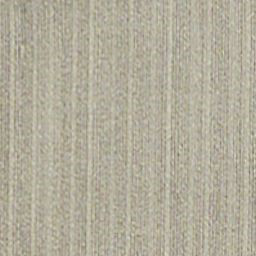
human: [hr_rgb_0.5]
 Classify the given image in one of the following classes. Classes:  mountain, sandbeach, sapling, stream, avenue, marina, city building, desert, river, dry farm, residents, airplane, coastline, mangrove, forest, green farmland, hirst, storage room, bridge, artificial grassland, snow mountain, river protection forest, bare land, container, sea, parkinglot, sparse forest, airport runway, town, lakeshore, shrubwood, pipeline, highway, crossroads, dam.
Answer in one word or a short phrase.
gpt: dry farm